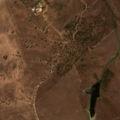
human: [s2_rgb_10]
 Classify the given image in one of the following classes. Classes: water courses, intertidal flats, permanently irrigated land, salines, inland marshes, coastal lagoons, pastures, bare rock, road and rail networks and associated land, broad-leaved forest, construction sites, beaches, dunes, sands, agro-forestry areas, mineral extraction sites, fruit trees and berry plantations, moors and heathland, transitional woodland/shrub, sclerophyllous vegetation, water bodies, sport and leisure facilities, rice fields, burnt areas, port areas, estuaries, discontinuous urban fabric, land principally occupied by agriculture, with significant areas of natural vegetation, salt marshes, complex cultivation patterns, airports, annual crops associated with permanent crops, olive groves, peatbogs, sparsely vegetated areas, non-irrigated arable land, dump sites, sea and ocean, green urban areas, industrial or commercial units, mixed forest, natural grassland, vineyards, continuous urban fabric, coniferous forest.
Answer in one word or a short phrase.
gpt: olive groves, pastures, agro-forestry areas